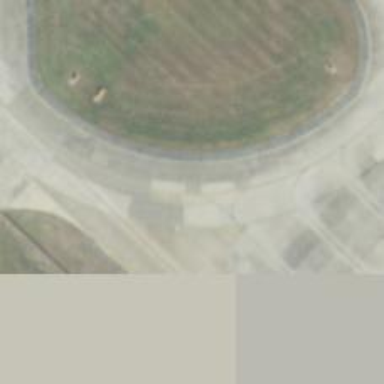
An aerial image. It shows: Taxiway at the airport with asphalt surface.